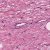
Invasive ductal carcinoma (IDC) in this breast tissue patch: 0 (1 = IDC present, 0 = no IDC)